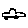
Label: car